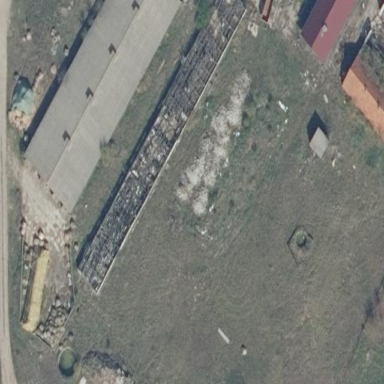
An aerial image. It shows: Ruins of building.